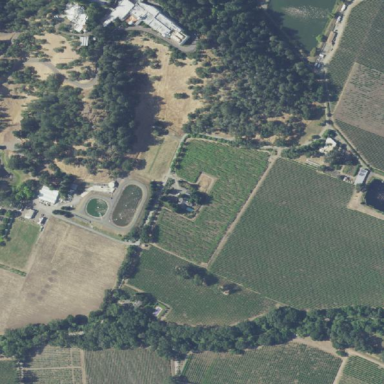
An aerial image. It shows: Vineyard with wine grapes as the crop.